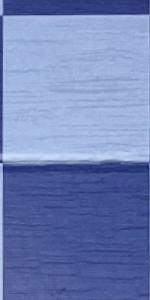
Label: Empty